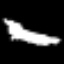
Label: pencil